Question: I am creating an simple email client and I want the inbox to display the date that the email was received in the format:
Today at 13:17
Yesterday at 20:38
13 January at 17:15
21 December 2012 @ 18:12
I am retrieving the data from a database, outputting it to xml (so everything can be done through AJAX) and printing the results to a '<ul><li>' format.
The Date and Time are stored separately in the format:
'Date(y-m-d)'
'Time(H:i:s)'

I see that something like that is possible with php. Here - <URL>
Is this possible using javascript?
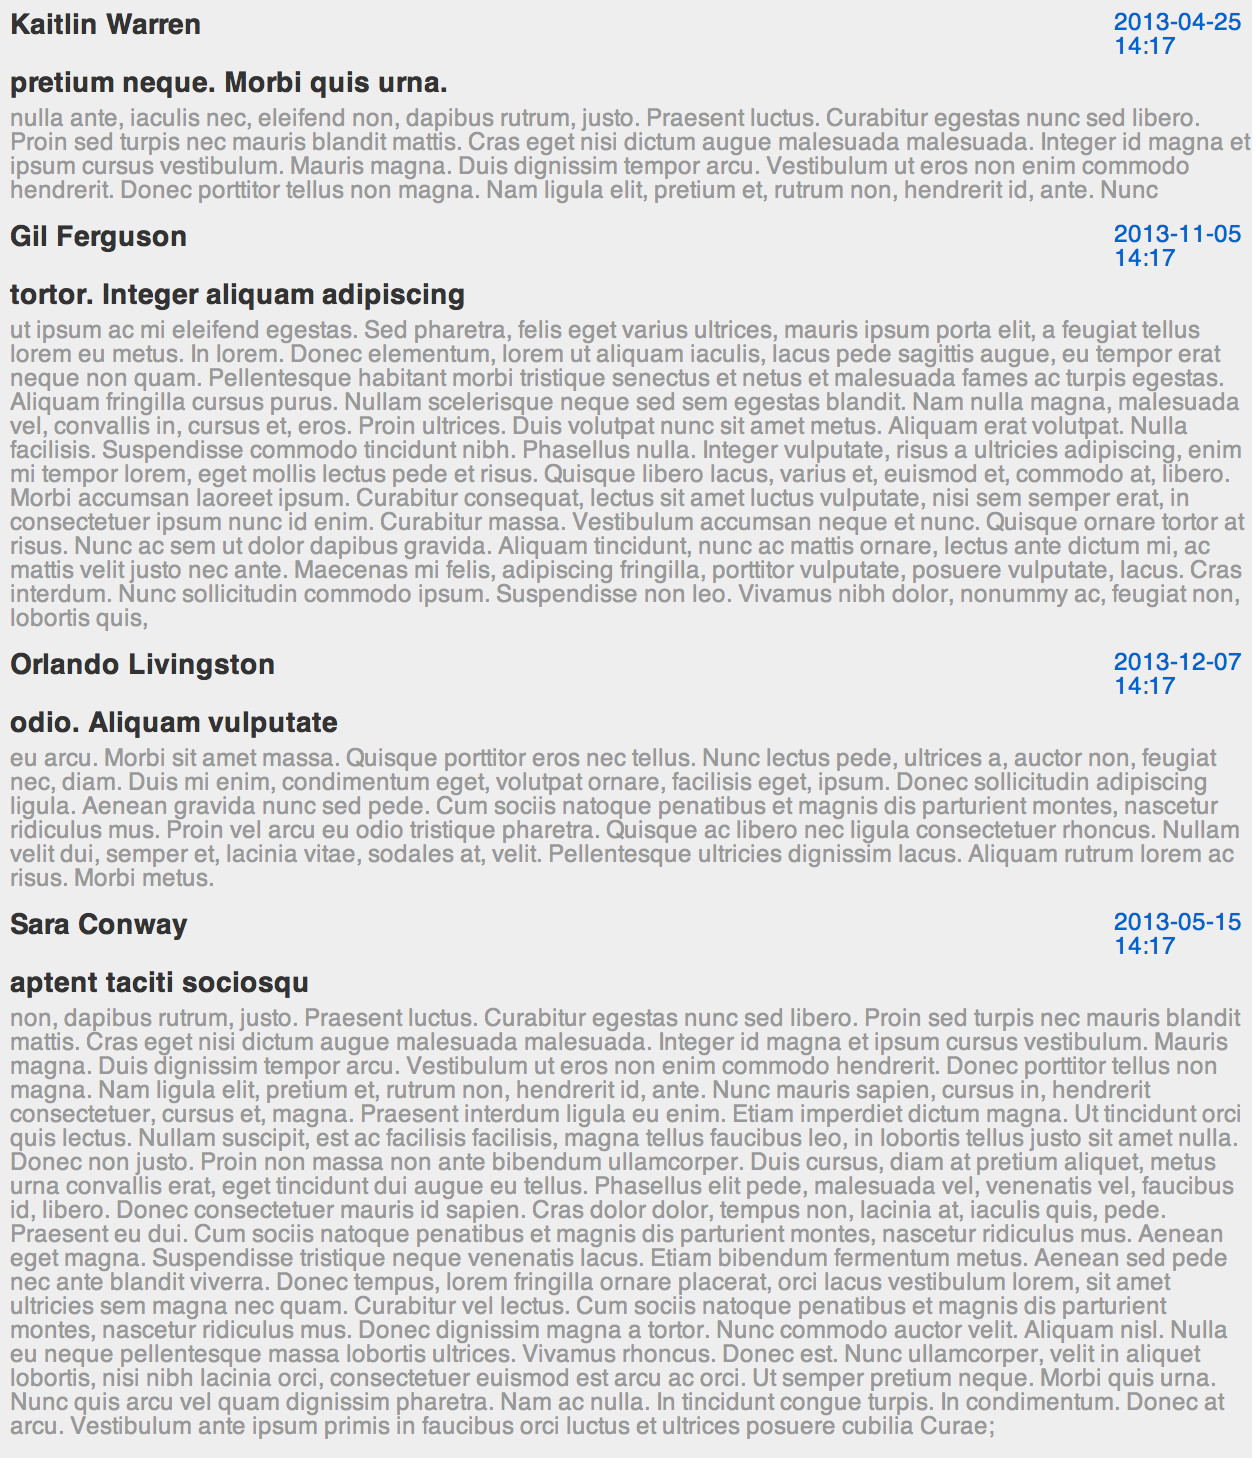
Answer: I would go about with something like this
'''
function getDisplayDate(year, month, day) {
today = new Date();
today.setHours(0);
today.setMinutes(0);
today.setSeconds(0);
today.setMilliseconds(0);
compDate = new Date(year,month-1,day); // month - 1 because January == 0
diff = today.getTime() - compDate.getTime(); // get the difference between today(at 00:00:00) and the date
if (compDate.getTime() == today.getTime()) {
return "Today";
} else if (diff <= (24 * 60 * 60 *1000)) {
return "Yesterday";
} else {
return compDate.toDateString(); // or format it what ever way you want
}
}
'''
than you should be able to get the date like this:
'''
getDisplayDate(2013,01,14);
'''